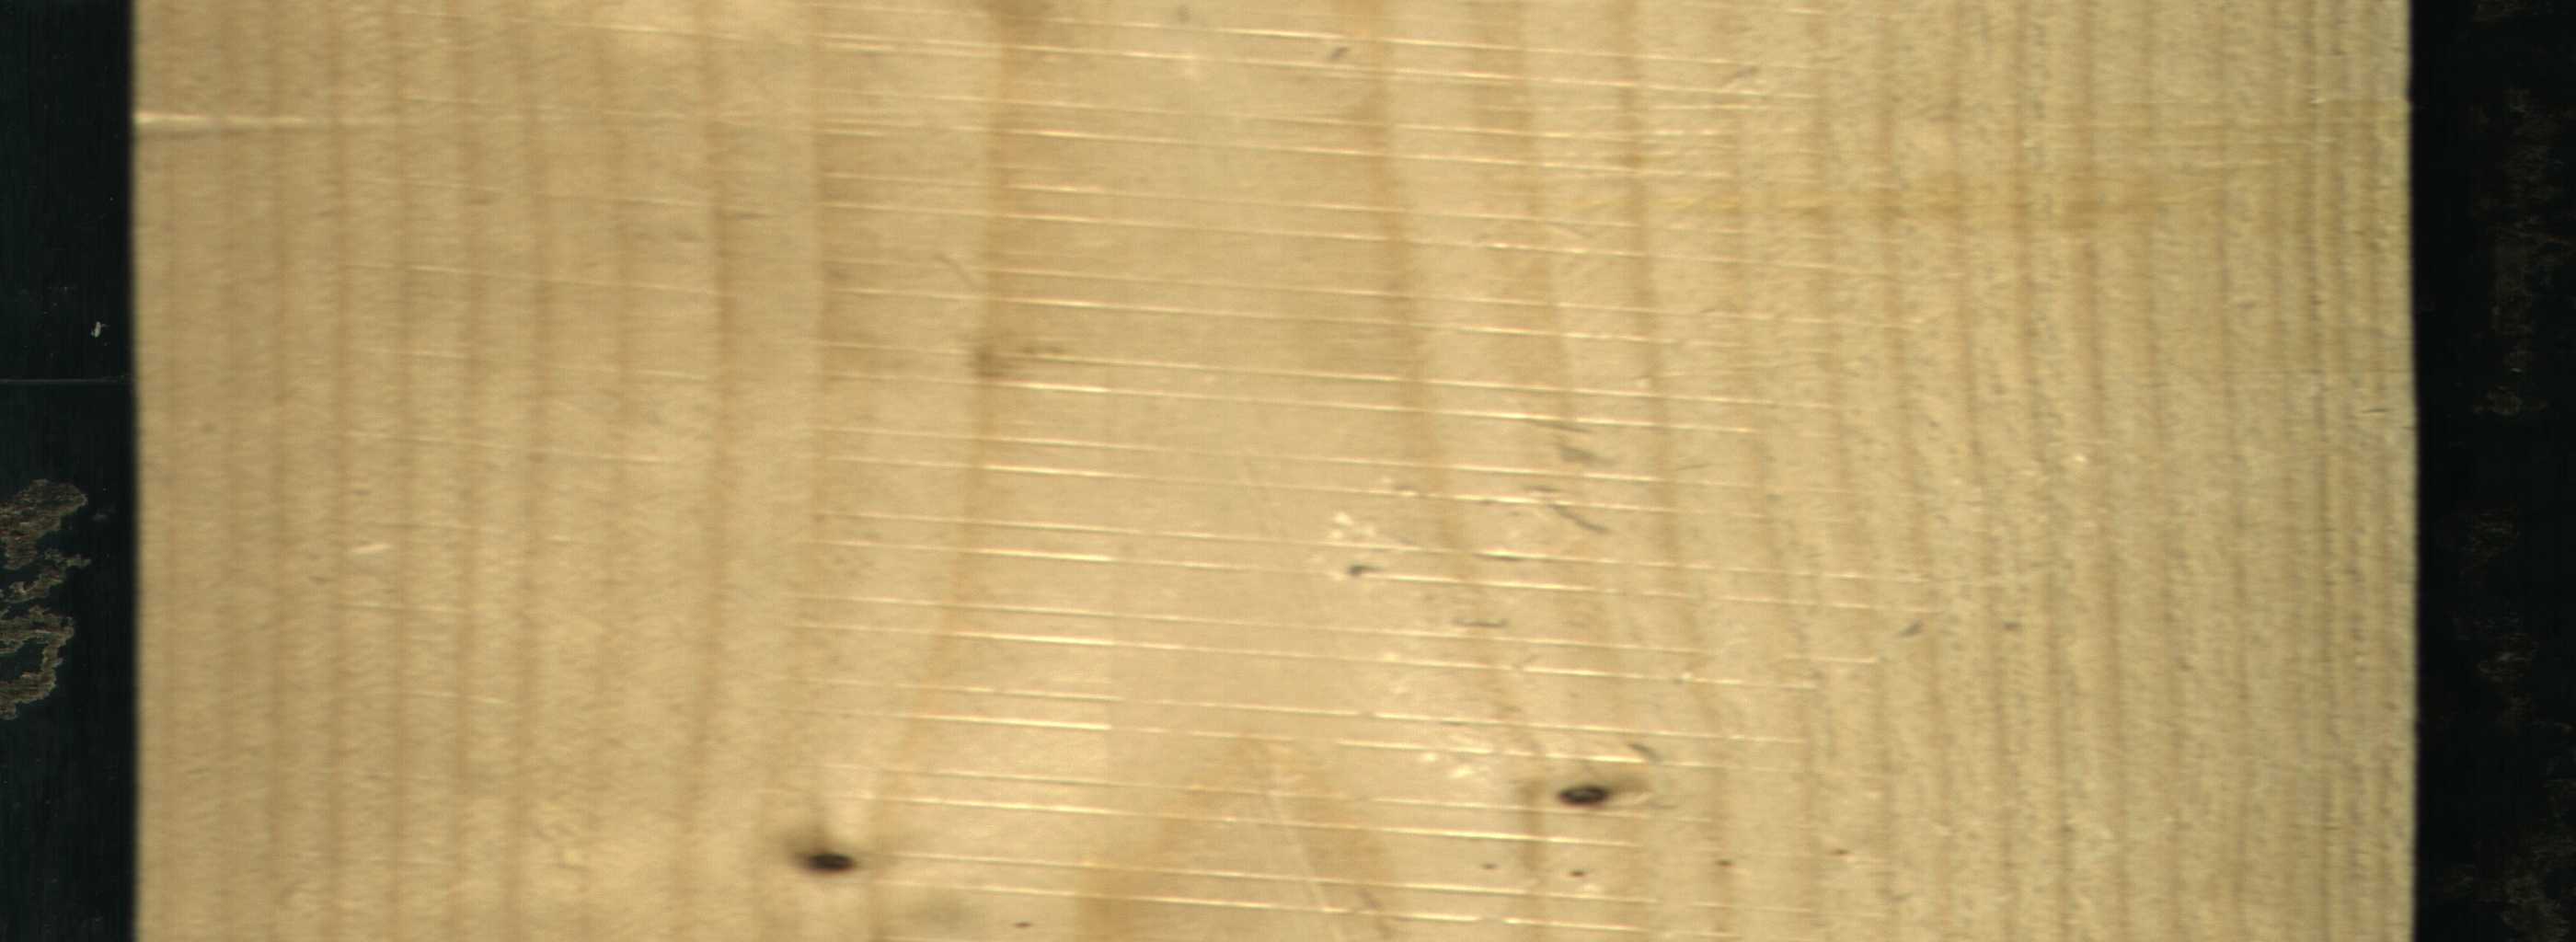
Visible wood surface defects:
Dead_Knot
Live_Knot